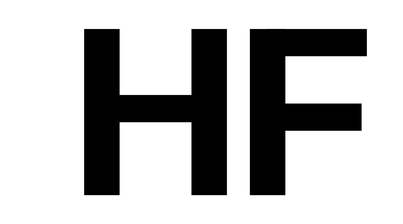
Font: InstrumentSans_Bold